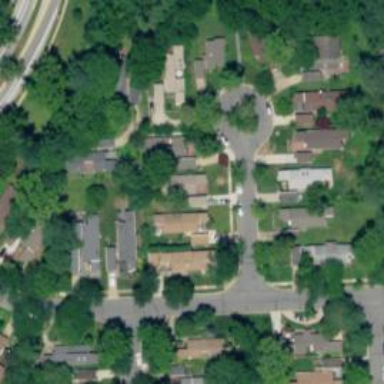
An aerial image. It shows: Residential road with sidewalk on the left.